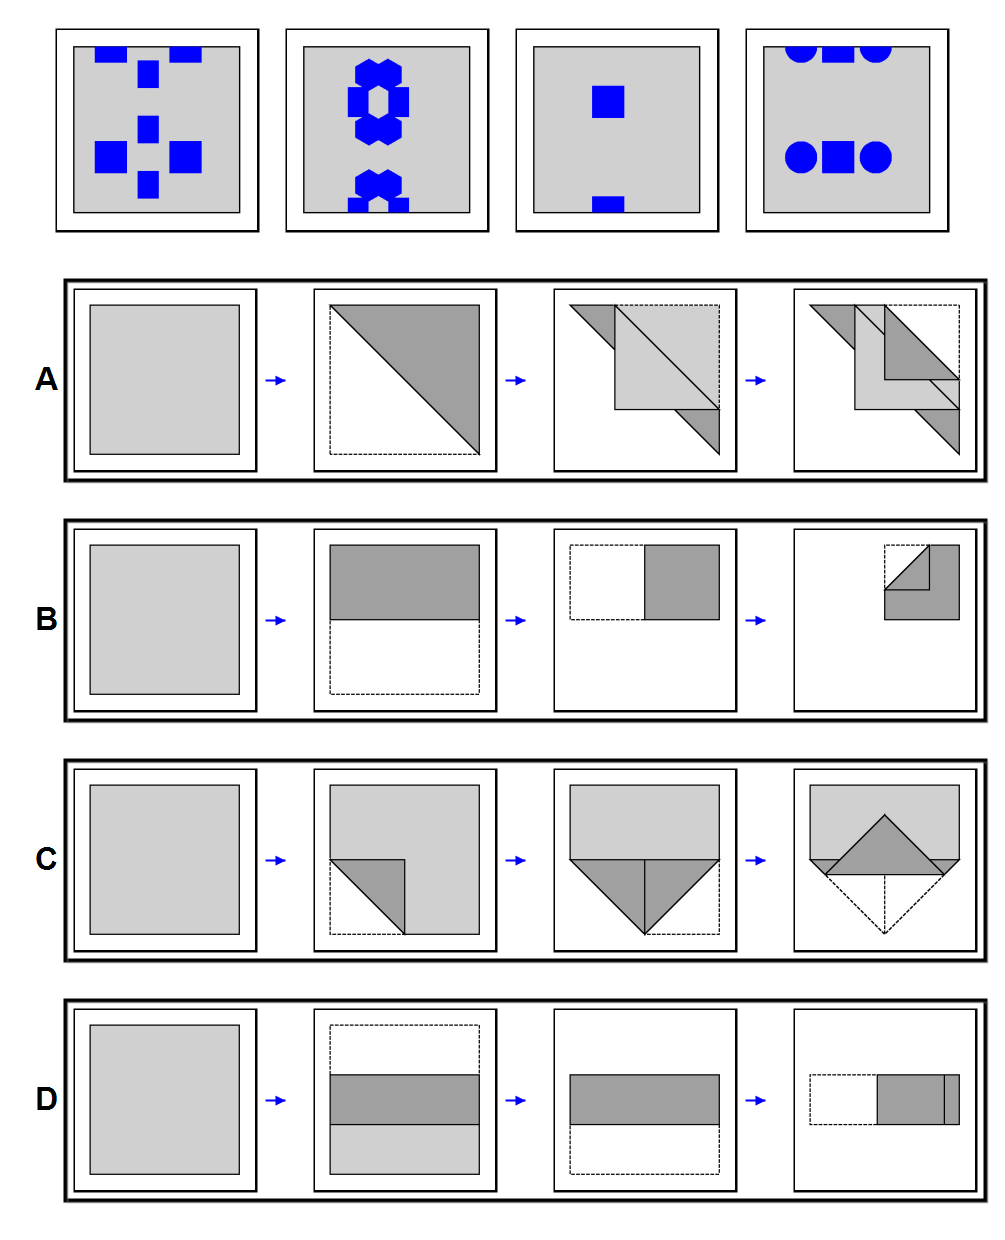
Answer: D